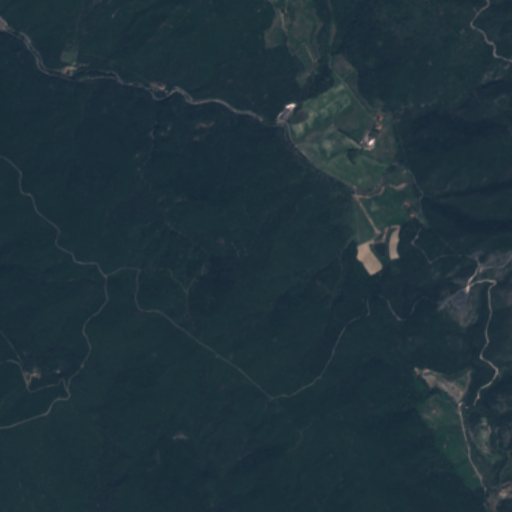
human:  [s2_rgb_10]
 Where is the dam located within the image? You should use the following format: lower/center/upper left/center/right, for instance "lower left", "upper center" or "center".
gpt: The dam is located in the center right of the image.
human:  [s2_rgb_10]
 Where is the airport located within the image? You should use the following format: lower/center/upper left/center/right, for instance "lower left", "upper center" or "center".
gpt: There is no airport in the image.